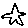
Label: star